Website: apple
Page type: customer-info-address
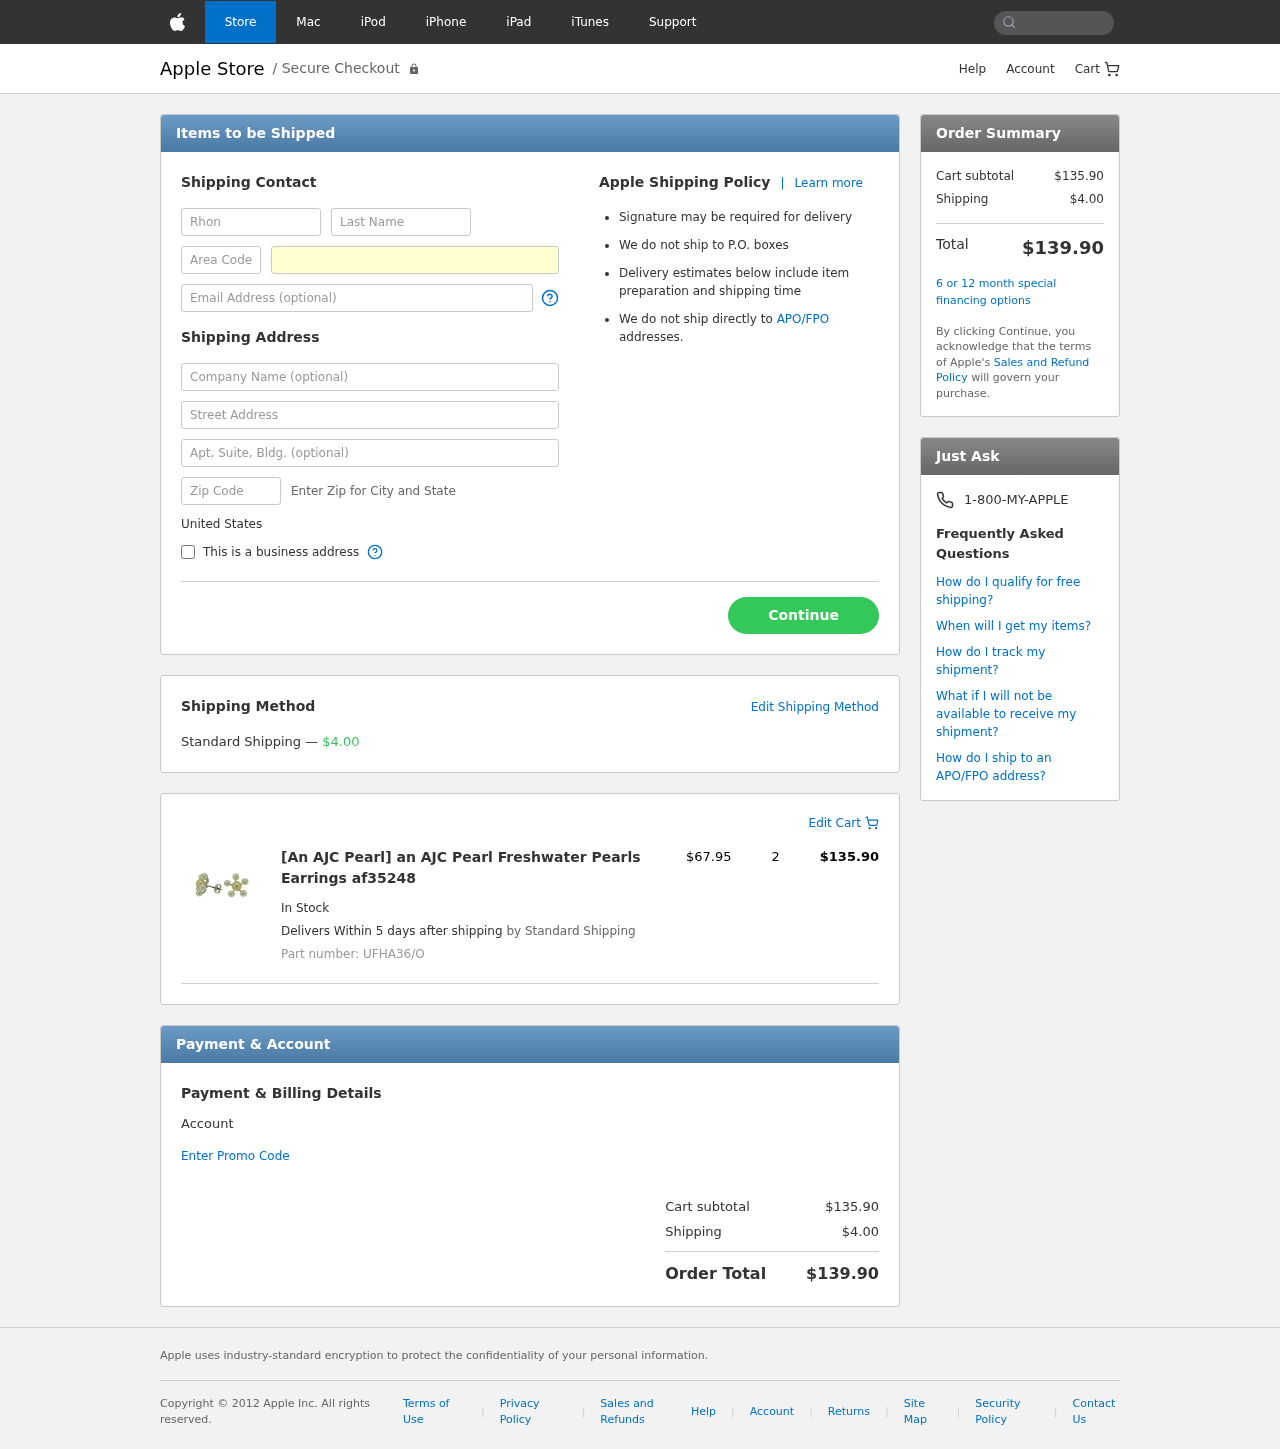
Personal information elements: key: PII_COUNTRY
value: United States
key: PII_FIRSTNAME
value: Rhonda
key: PII_LASTNAME
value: Hampton
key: PII_PHONE_AREA
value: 320
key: PII_PHONE_LINE
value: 0680
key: PII_EMAIL
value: rhonda_hampton@hotmail.com
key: PII_STREET
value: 816 Franklin Haven Suite 979
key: PII_STREET2
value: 87421 Nicole Estate Suite 194
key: PII_POSTCODE
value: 43764
Product elements: key: PRODUCT1_NAME
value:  [An AJC Pearl] an AJC Pearl Freshwater Pearls Earrings af35248 
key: PRODUCT1_PRICE
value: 67.95
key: PRODUCT1_QUANTITY
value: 2
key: PRODUCT1_SKU
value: UFHA36/O
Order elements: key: ORDER_SHIPPING_COST
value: $4.00
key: ORDER_ITEM_TOTAL
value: $135.90
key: ORDER_SUBTOTAL
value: $135.90
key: ORDER_TOTAL
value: $139.90